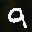
Label: 9